Field crop: maize
Growth stage: 2
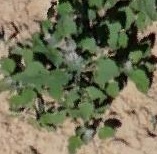
Species: chenopodium